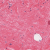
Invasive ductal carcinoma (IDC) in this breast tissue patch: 0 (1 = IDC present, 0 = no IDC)